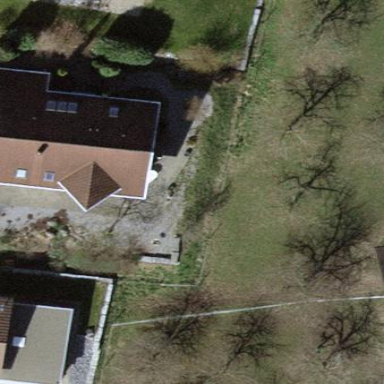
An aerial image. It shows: Detached building.